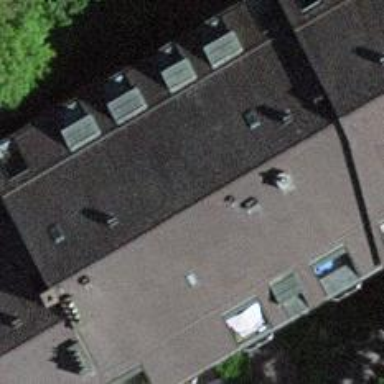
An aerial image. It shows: Image showing building with apartments.